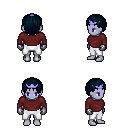
a pixel art fantasy rpg character, female body template, dark elf, purple skin, maroon long-sleeve shirt, white pants, raven plain hairstyle, purple tiara, metal gloves, four views (front, back, left, right), 2x2 character sprite sheet, small pixel art, hard edges, no anti-aliasing